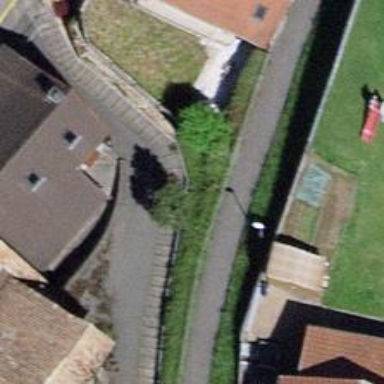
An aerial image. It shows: Road with steps.